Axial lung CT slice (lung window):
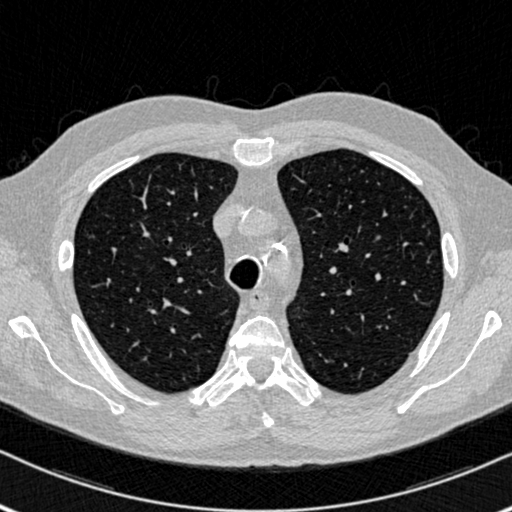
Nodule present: no